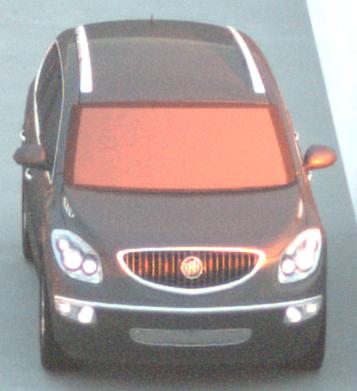
Make: Buick
Model: Enclave
Detailed model: GMT967
Model produced from: 2007
Model produced until: 2017
Doors: 5
Color: gray
Road condition: dry road
Daytime: sunrise or sunset
Contrast: medium contrast